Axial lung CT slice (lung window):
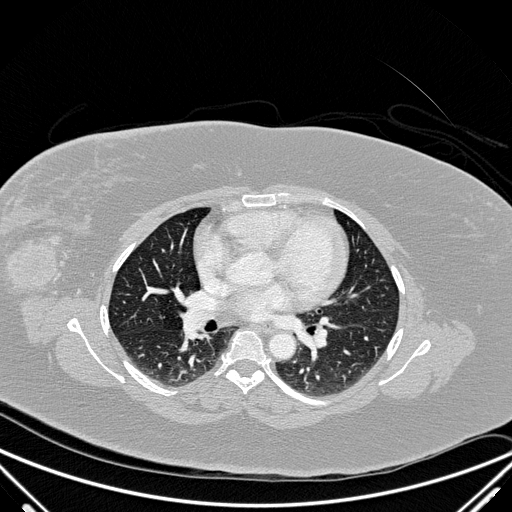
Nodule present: no